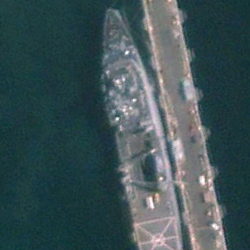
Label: combat